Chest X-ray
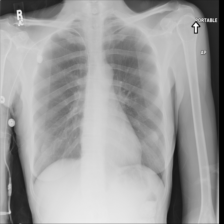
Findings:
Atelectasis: negative
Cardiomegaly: negative
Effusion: negative
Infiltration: negative
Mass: negative
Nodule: negative
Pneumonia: negative
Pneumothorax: negative
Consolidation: negative
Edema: negative
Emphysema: negative
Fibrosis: negative
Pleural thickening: negative
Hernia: negative